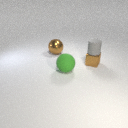
small brown metal cube behind large green rubber sphere